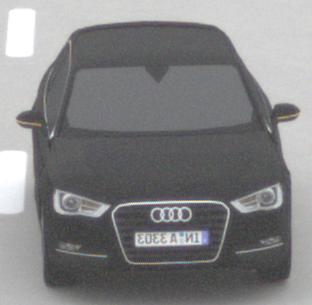
Make: Audi
Model: A3 1.2 TFSI
Detailed model: A3 (8V)
Model produced from: 2013/02
Model produced until: 2014/05
Doors: 3
Color: black
Road condition: dry road
Daytime: midday
Contrast: low contrast